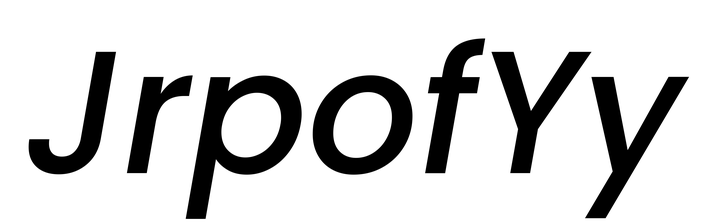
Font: Poppins-MediumItalic